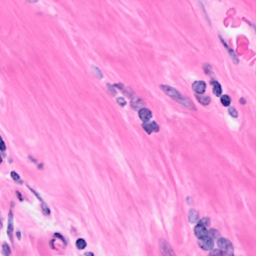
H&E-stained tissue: Breast